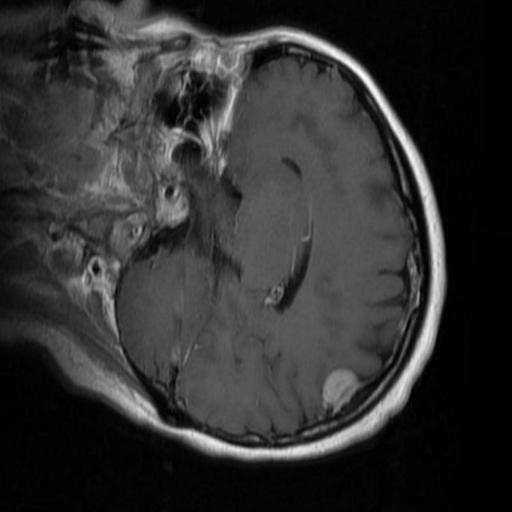
Label: brain_menin